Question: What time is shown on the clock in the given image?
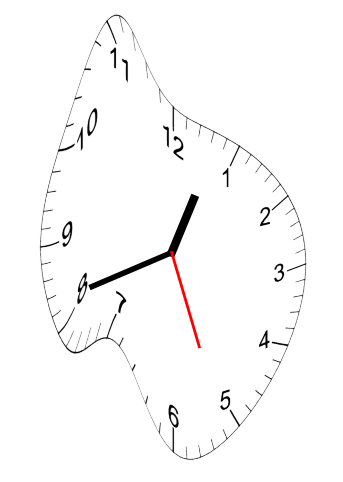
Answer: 12:41:26